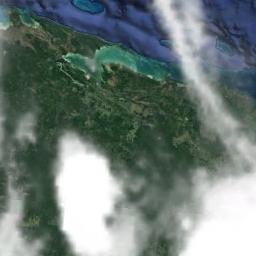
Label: cloud